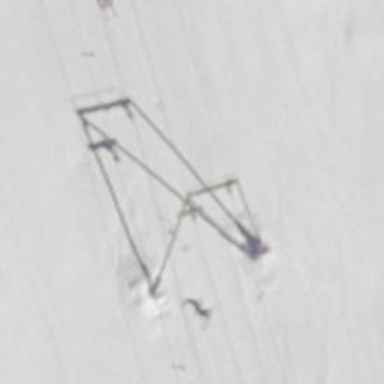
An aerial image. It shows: Pylon for aerialway.